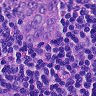
Metastatic tissue present: yes